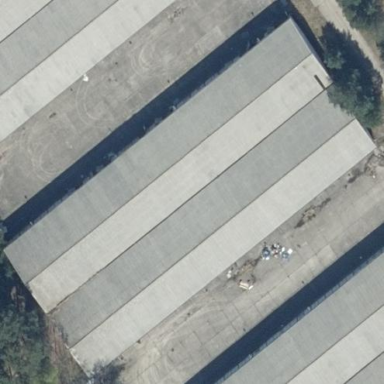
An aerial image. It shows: Garage building.